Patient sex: M
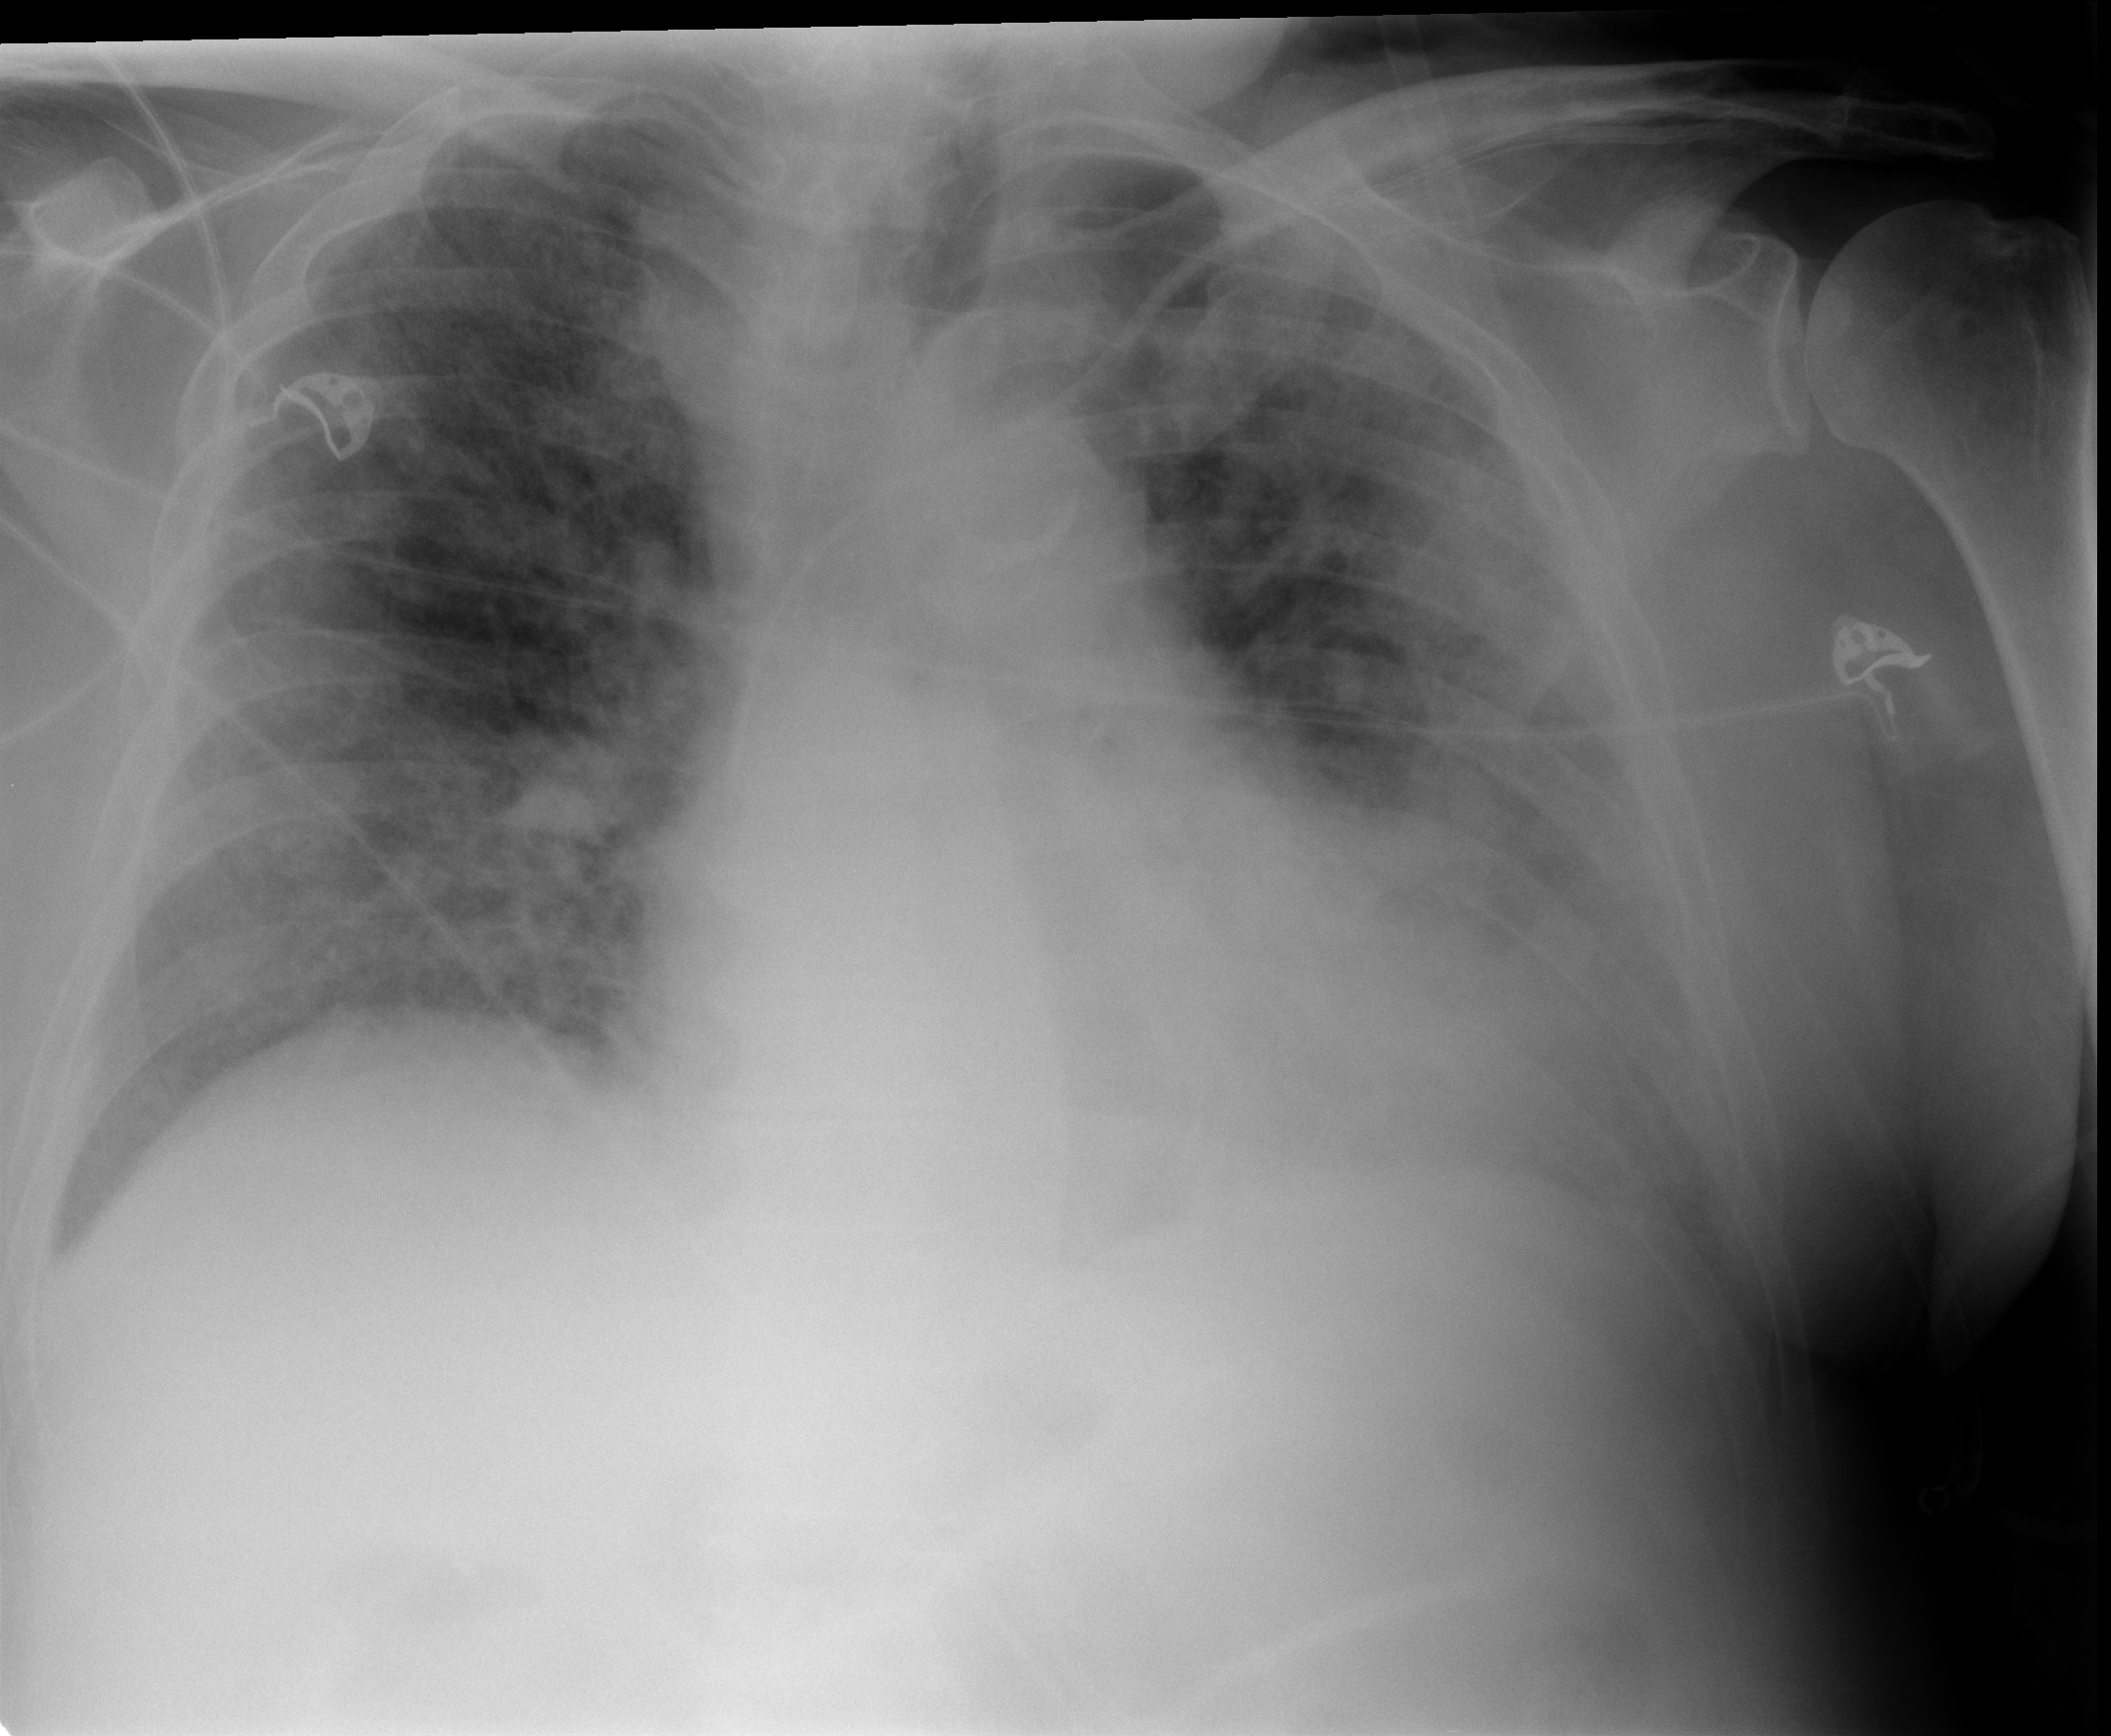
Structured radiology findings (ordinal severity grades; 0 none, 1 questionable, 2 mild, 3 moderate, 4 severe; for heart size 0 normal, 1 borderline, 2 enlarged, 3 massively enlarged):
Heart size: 2
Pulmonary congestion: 2
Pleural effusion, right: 1
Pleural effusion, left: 2
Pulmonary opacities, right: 3
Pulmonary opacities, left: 3
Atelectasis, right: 2
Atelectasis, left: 2